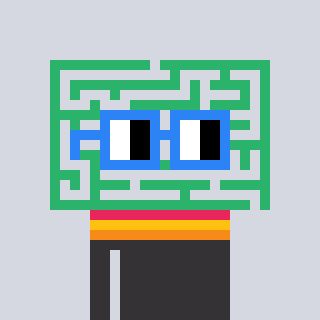
a pixel art character with square blue glasses, a maze-shaped head and a grayscale-colored body on a cool background